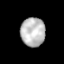
Tissue: lung
Cell type: Epithelial cells
Senescence score: 0.1975
Nuclear area (px): 693
Mean DAPI intensity: 187.237